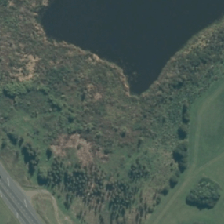
Land cover: deciduous_hardwood